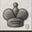
Piece: bK